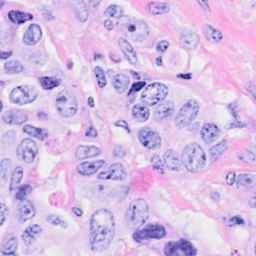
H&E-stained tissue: Breast